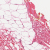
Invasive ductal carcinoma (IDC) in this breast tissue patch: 0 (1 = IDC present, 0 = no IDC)